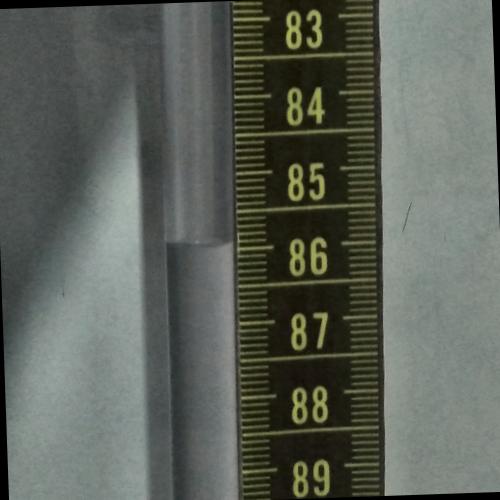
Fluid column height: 85.9 cm